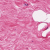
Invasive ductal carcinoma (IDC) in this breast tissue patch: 0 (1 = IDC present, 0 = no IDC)